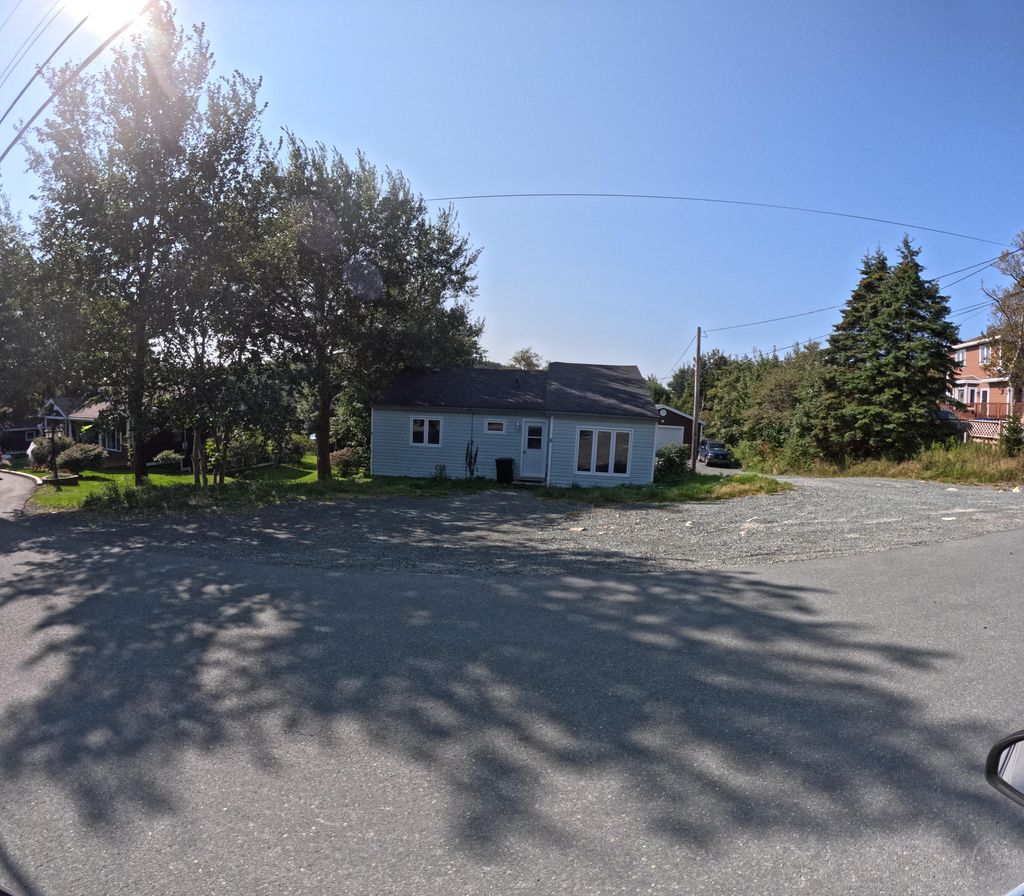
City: st_johns